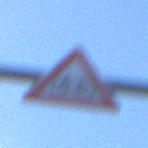
Verkehrszeichen: RadverkehrRechts
Umgebung: Outdoor, Urban
Tageszeit: SunriseSunset
Wetter: PartlyCloudy
Licht: Natural
Jahreszeit: NotSpecified
Kontrast: LowContrast